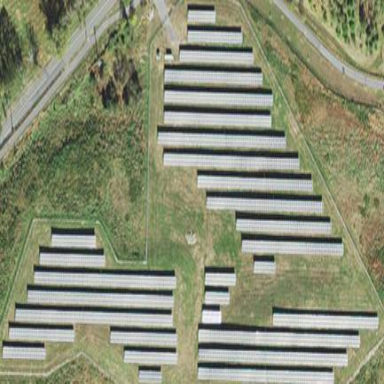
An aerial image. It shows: Solar power generator utilizing photovoltaic technology with solar photovoltaic panels.